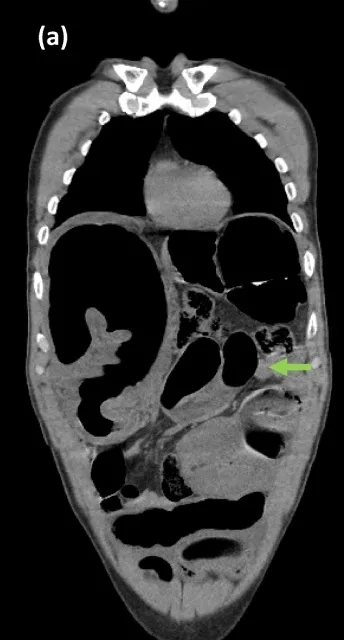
Abdominal CT with contrast, two coronal views: (a) white arrow shows suspected sigmoid volvulus in the right upper quadrant. Green arrow shows dilated small bowel loop.
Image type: radiology (ct)